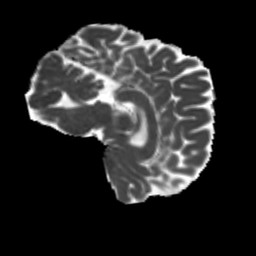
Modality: MD
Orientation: sagittal
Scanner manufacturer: siemens
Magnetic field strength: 3 T
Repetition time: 4 s
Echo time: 0.0594 s